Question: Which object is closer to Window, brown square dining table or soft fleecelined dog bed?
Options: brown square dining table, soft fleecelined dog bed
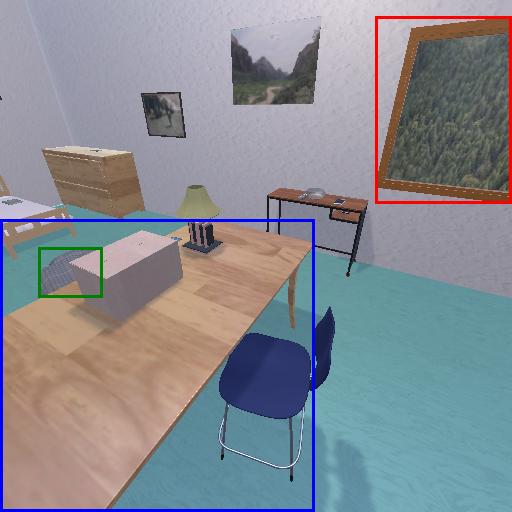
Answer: brown square dining table